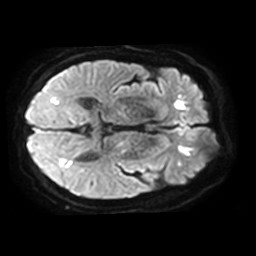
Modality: TRACE
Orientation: axial
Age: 64
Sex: male
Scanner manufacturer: philips
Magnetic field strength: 3 T
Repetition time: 4.11 s
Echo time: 0.06119 s